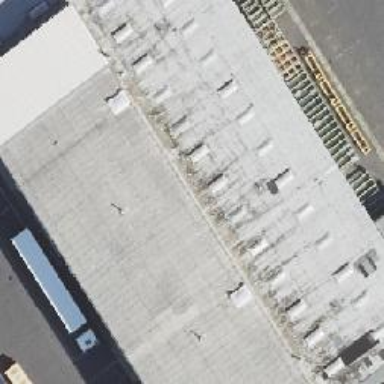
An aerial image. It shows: Building with flat roof.